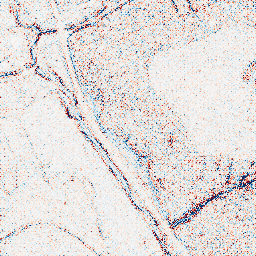
Category: edge_preserving
Decomposition family: bilateral
Decomposition parameters: d: 5
sigma_color: 150
sigma_space: 75
Upsampling method: regularized
Upsampling parameters: scale: 2
lambda_reg: 0.1
Upsampling scale: 2